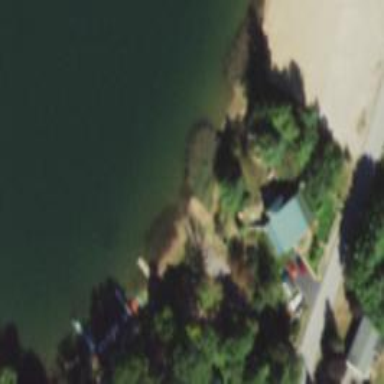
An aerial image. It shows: Slipway on leisure land.